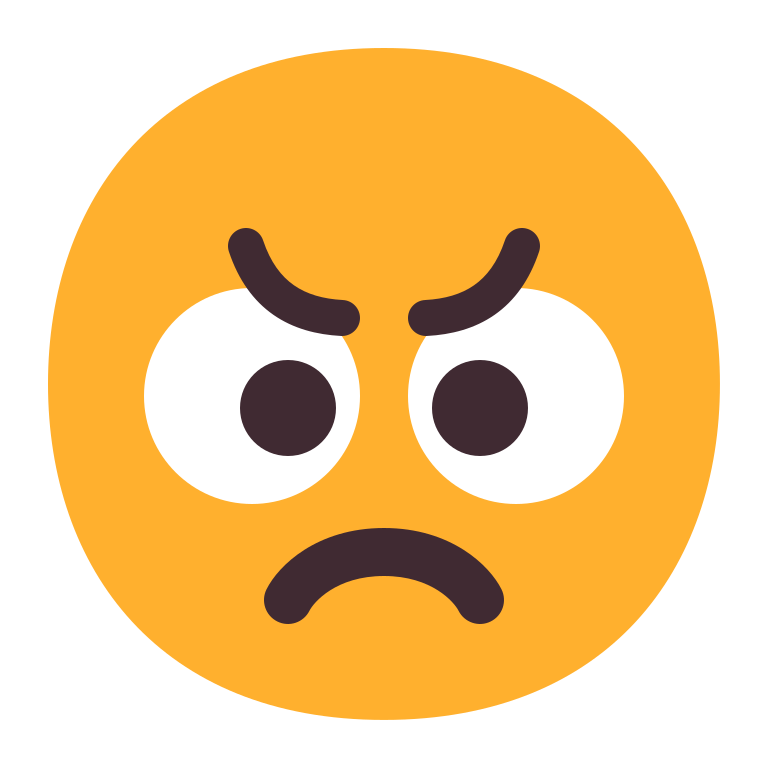
angry face flat